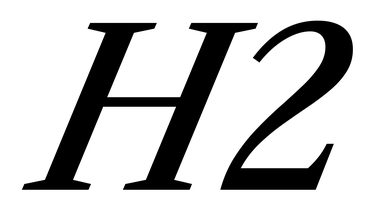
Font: LibreCaslonText-Italic_Medium_Italic